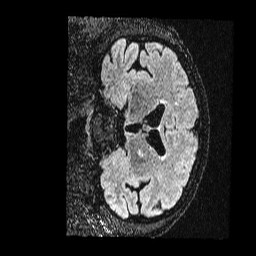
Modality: FLAIR
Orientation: coronal
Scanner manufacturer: ge
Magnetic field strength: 1.5 T
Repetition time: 5.7 s
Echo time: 0.1355 s